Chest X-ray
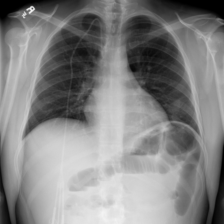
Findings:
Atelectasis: negative
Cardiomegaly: negative
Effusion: negative
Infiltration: positive
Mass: negative
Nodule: negative
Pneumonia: negative
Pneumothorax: negative
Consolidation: negative
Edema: negative
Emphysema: negative
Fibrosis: negative
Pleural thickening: negative
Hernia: negative